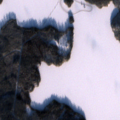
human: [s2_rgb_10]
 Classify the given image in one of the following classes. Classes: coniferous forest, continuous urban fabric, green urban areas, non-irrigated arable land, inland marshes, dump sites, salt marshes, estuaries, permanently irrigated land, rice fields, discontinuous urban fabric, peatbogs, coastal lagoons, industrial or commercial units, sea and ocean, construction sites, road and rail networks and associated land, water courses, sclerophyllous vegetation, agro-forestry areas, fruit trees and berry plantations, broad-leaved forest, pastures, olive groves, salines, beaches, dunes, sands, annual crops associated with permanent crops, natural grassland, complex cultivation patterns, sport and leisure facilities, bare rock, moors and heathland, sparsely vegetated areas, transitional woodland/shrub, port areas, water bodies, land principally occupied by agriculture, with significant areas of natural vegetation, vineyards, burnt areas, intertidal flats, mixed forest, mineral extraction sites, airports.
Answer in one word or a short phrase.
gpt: coniferous forest, mixed forest, water bodies